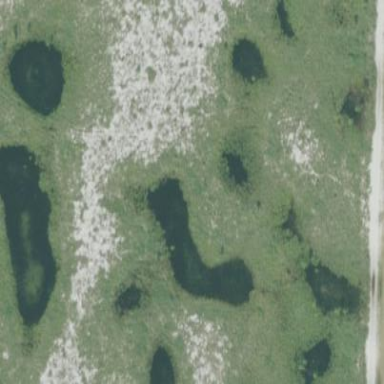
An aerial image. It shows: Marsh wetland.